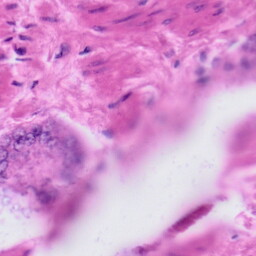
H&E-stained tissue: Prostate